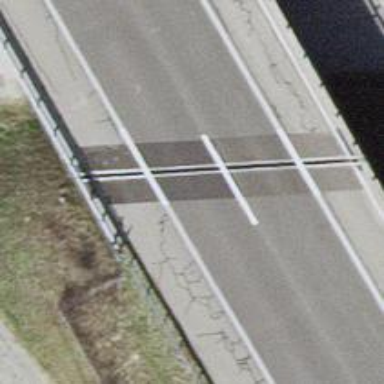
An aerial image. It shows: Motor road bridge with asphalt surface. The bridge is part of trunk highway.